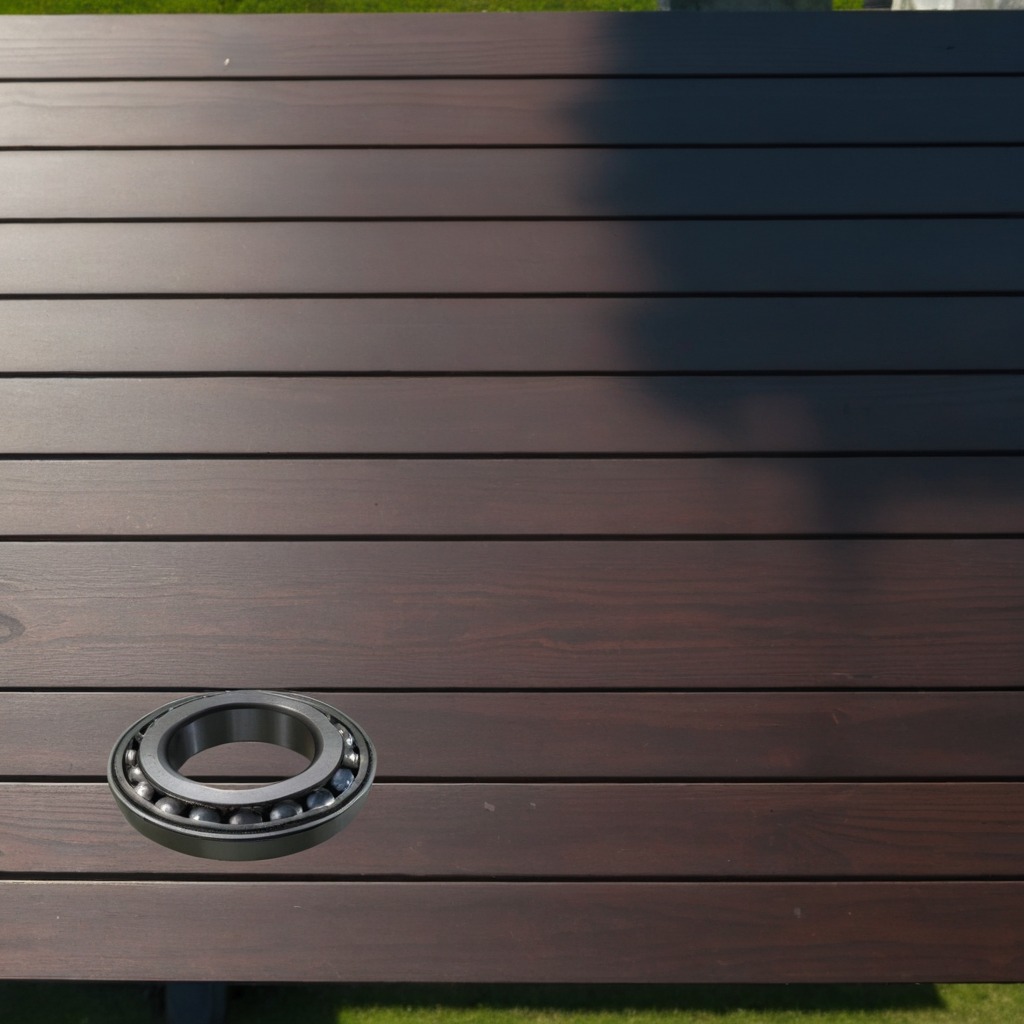
A metal ball bearing is lying on the dark wood workbench in the outdoor DIY or construction setup afternoon light.